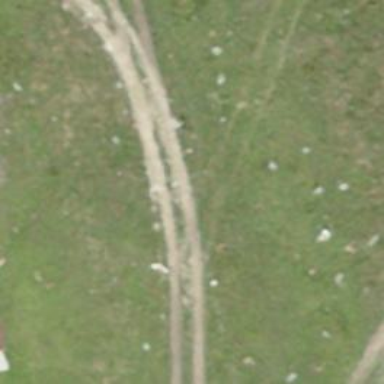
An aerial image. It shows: Dirt track with grade 5 track type.